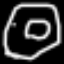
Label: donut